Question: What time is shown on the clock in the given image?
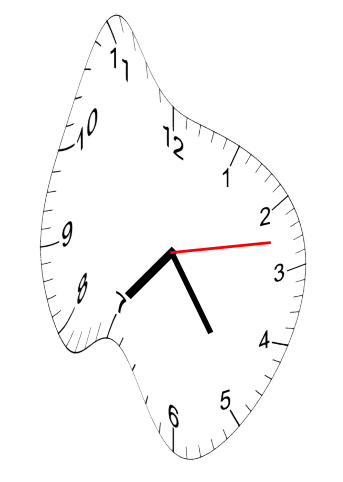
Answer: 07:24:13